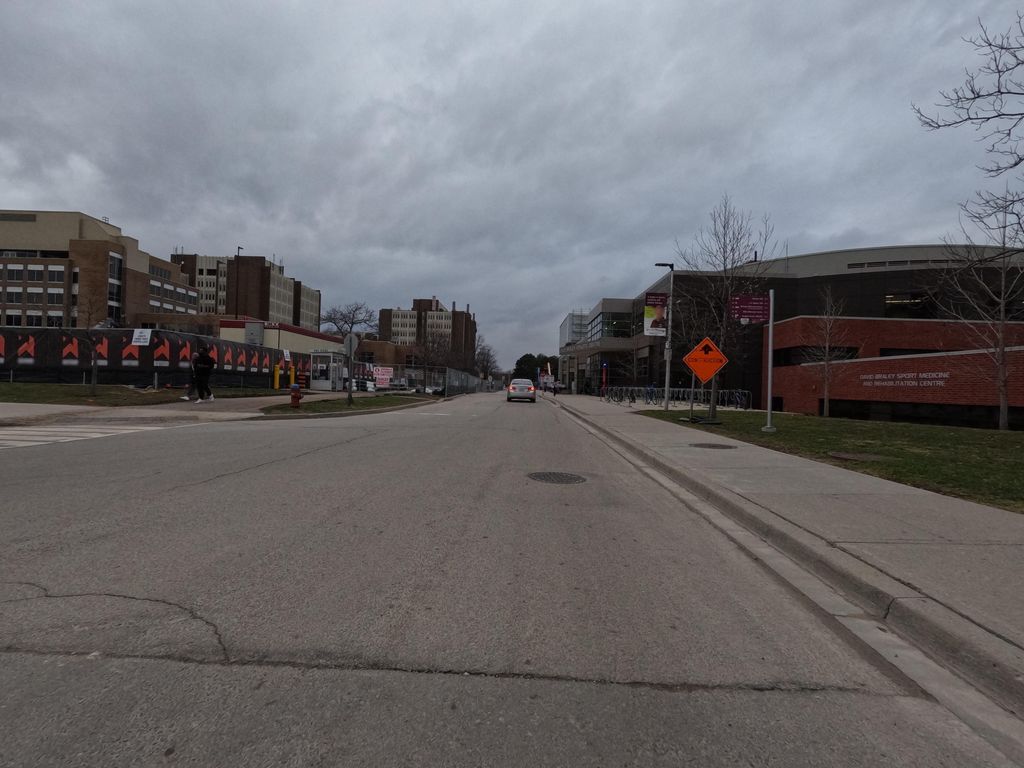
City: hamilton